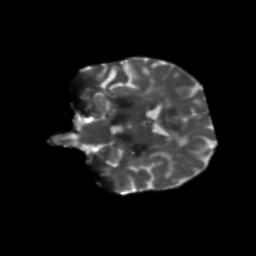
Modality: T2w
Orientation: coronal
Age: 62
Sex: female
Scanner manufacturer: siemens
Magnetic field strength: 3 T
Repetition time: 5.25 s
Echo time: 0.08 s